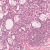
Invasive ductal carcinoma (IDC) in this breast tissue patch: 0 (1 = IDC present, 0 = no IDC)